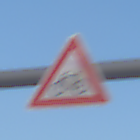
Verkehrszeichen: RadverkehrRechts
Umgebung: Outdoor, Suburban
Tageszeit: SunriseSunset
Wetter: PartlyCloudy
Licht: Natural
Jahreszeit: Winter
Kontrast: MediumContrast